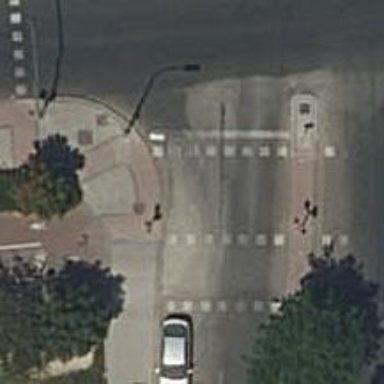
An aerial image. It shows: Zebra crossing with traffic signals. The crossing is marked by traffic lights.